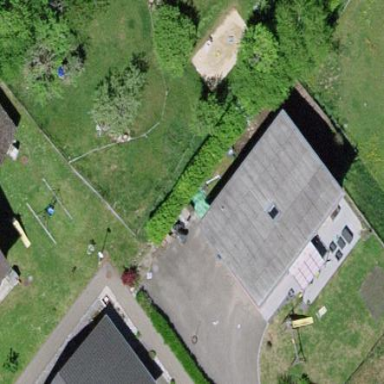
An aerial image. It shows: Simple and straightforward house.